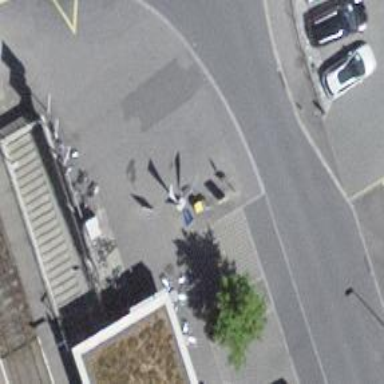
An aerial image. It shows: Post box is visible.